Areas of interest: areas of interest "Soccer Field"
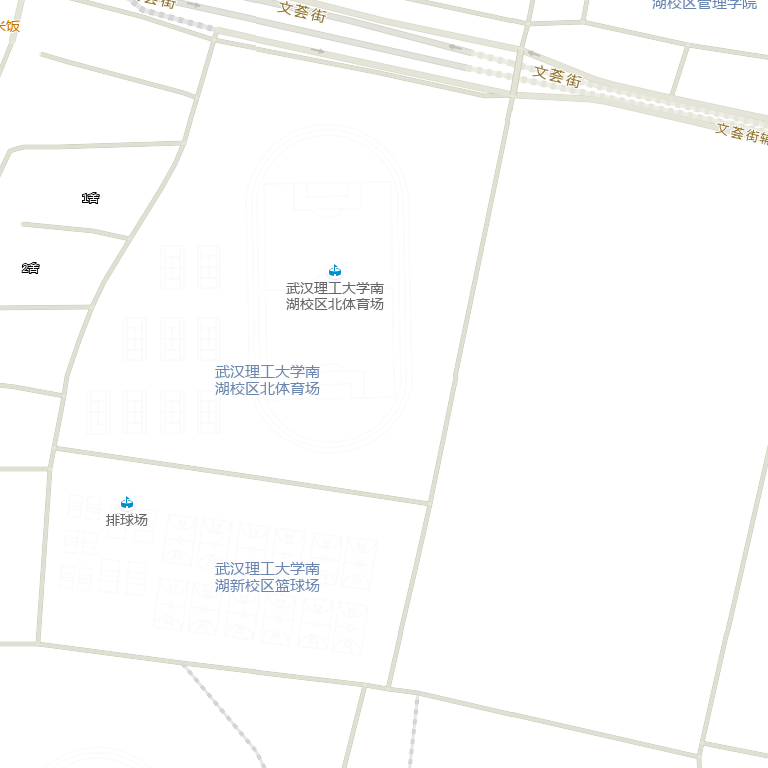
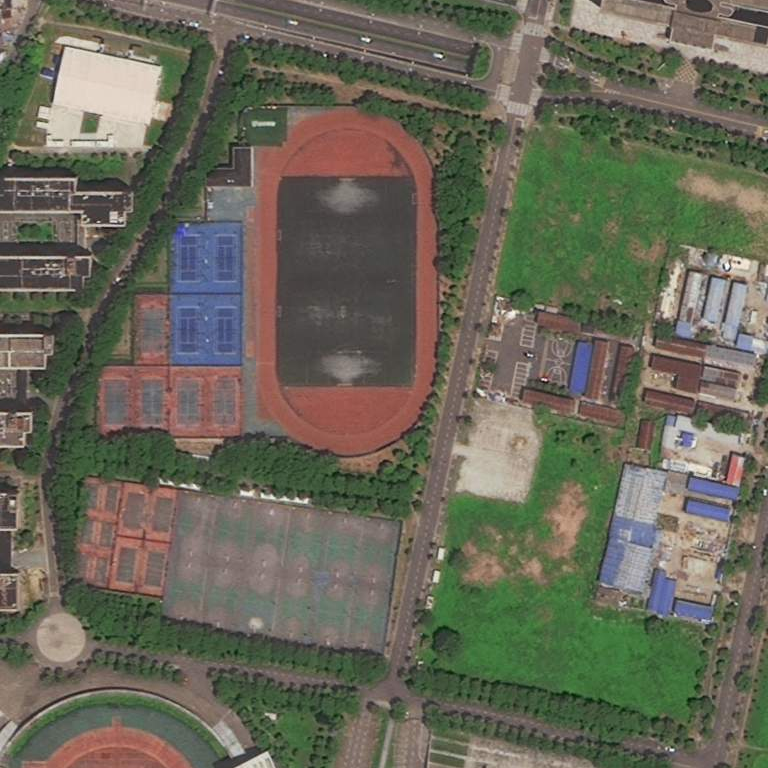